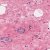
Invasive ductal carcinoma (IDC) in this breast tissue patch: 0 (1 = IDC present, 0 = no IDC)